Field crop: tomato
Growth stage: 1
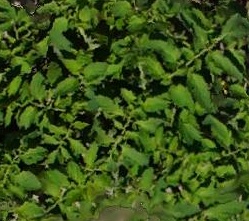
Species: tomato